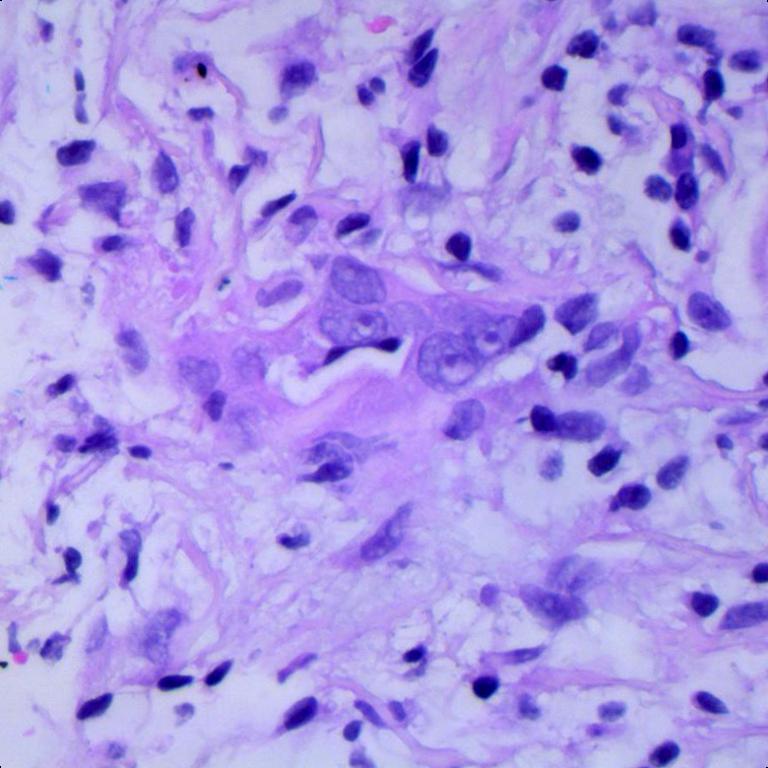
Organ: lung
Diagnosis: adenocarcinomas